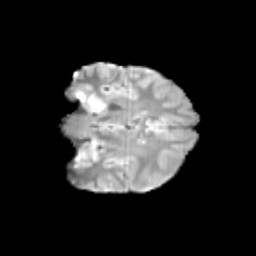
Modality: T2w
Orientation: coronal
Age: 12
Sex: male
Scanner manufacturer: siemens
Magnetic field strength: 3 T
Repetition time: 3.8 s
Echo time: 0.07 s